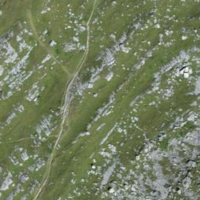
EUNIS habitat code: 23
Species observed at this site:
Oenanthe oenanthe